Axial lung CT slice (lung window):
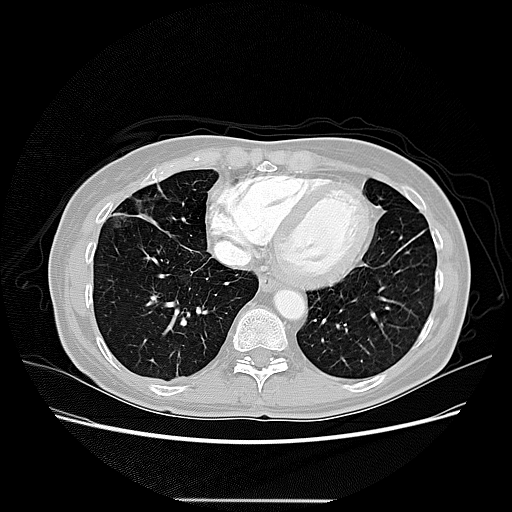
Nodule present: no